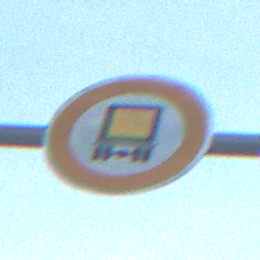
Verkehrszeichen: VerbotKennzeichnungspflichtigeKraftfahrzeugeGefaehrlicheGueter
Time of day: SunriseSunset
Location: Outdoor (Beach)
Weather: PartlyCloudy
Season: NotSpecified
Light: Natural